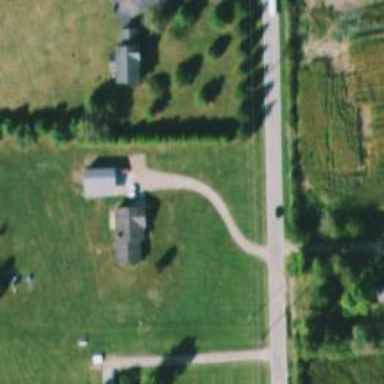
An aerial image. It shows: Driveway.